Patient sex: M
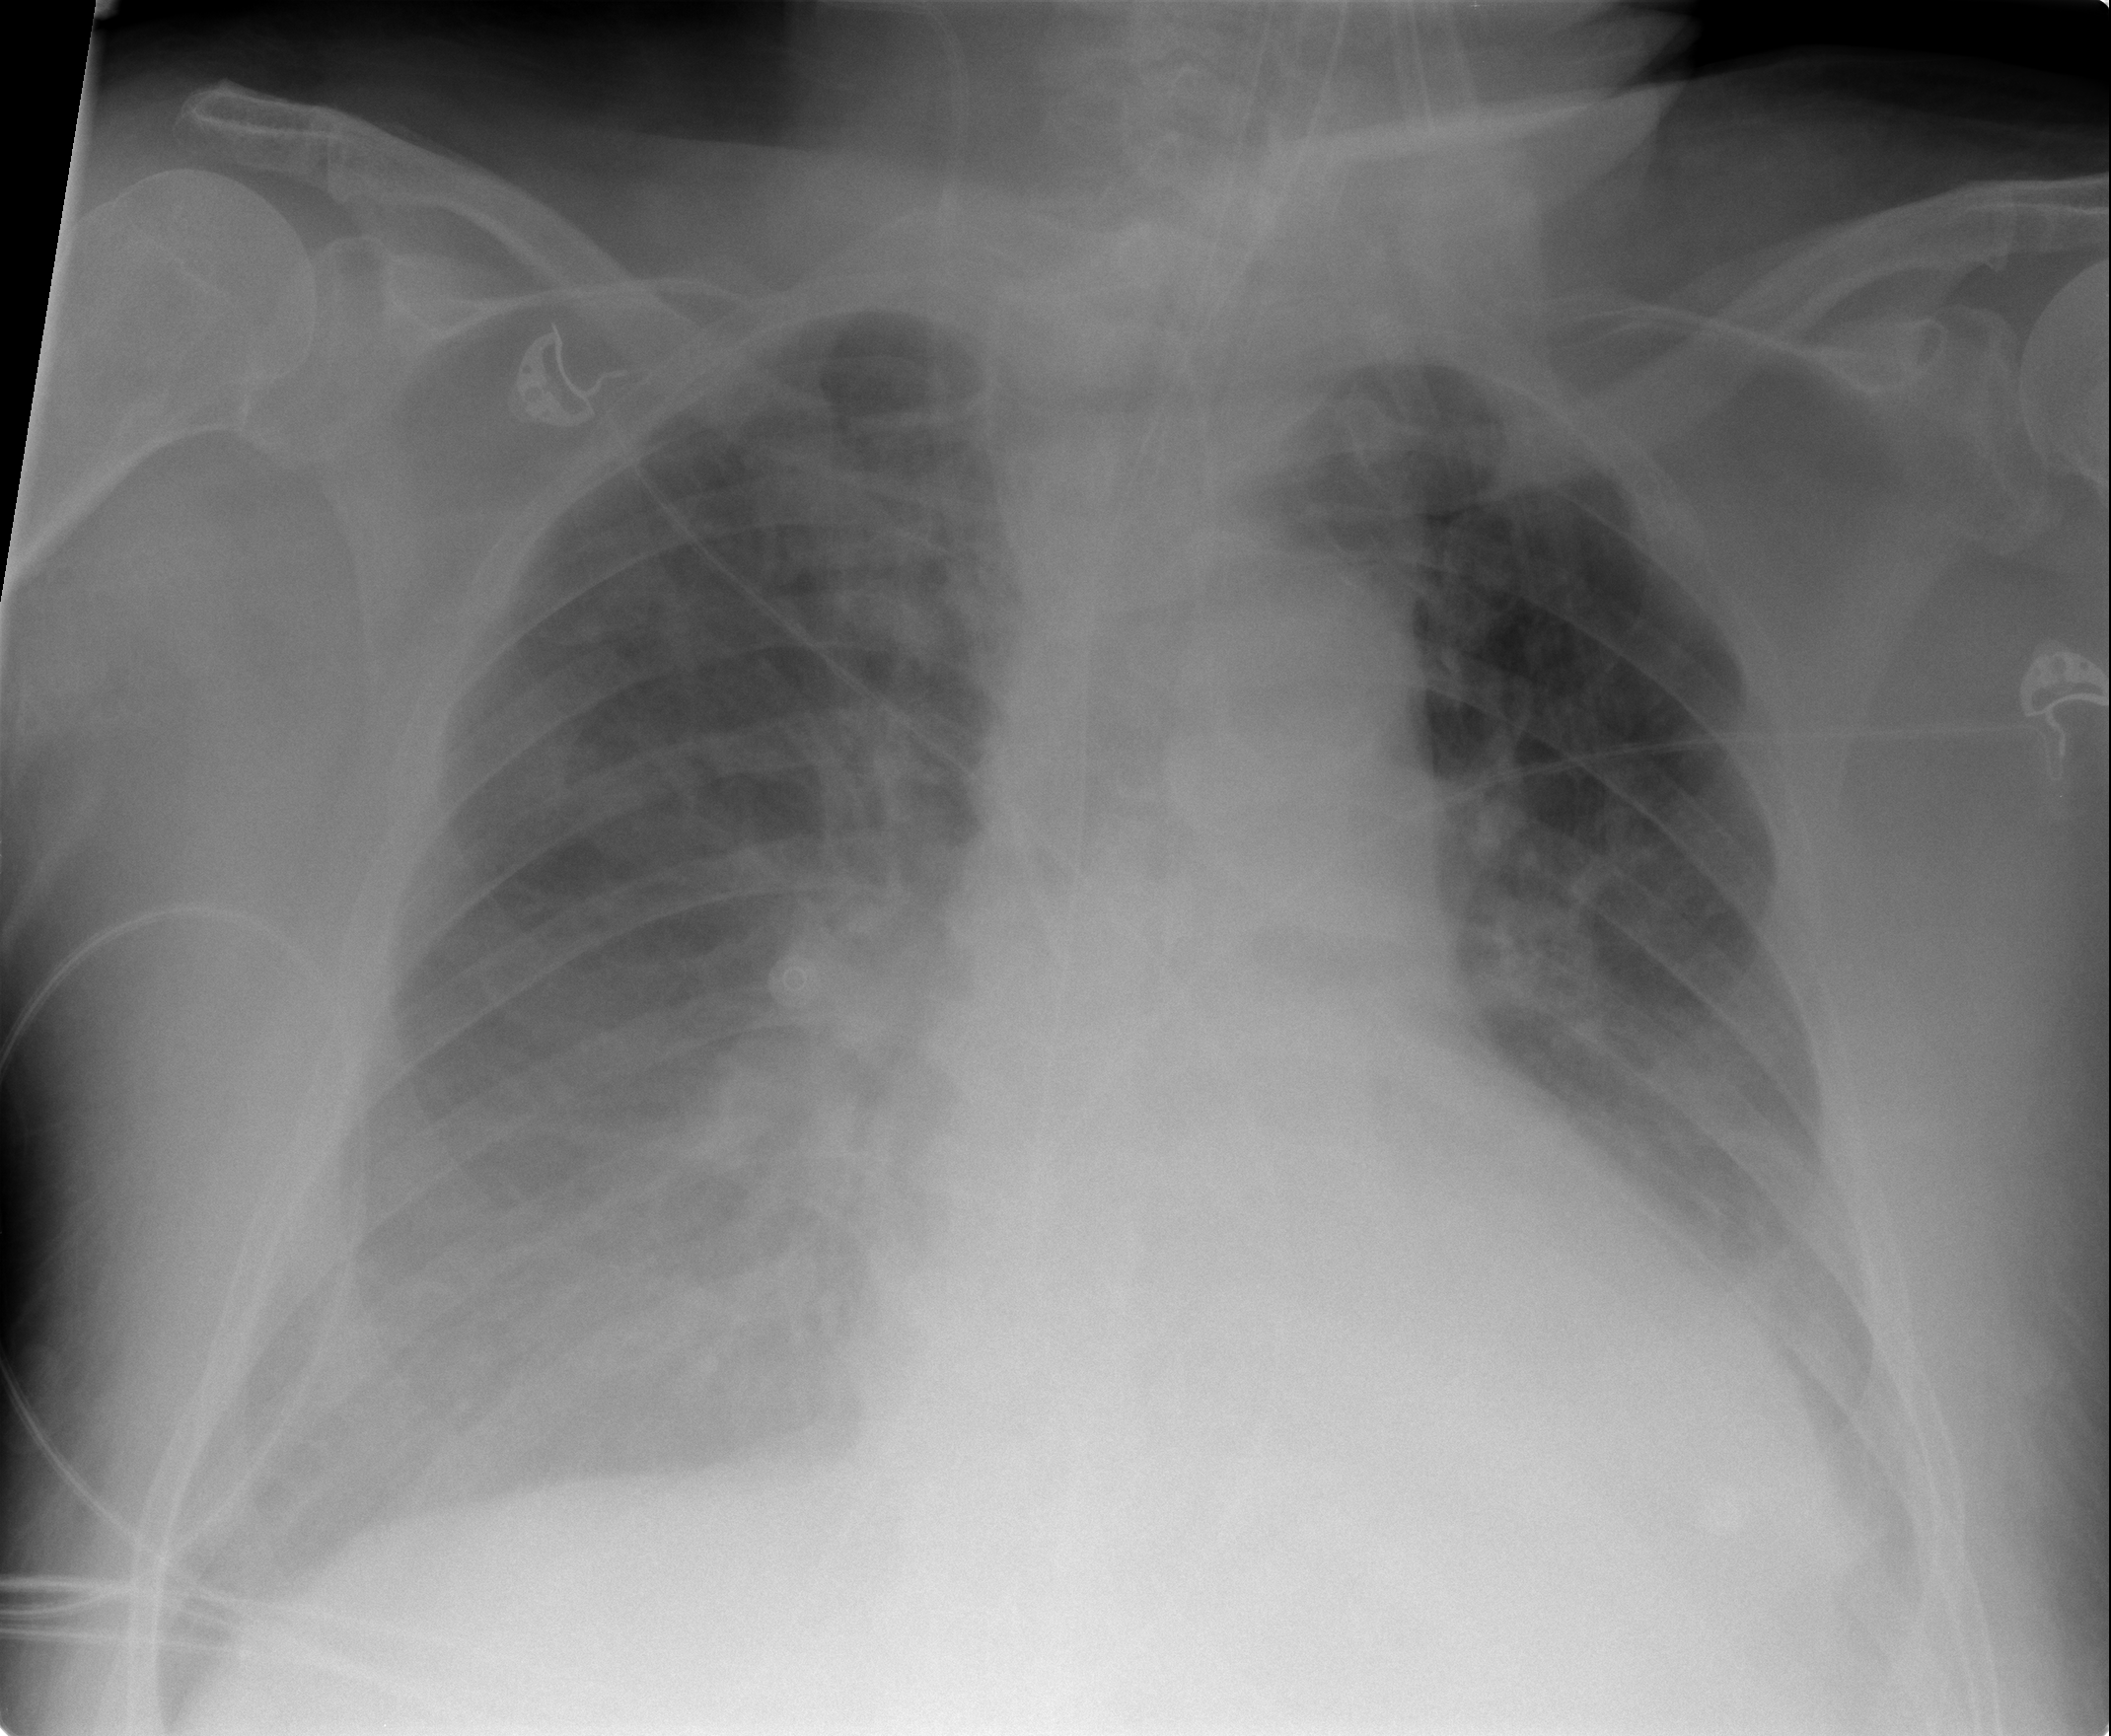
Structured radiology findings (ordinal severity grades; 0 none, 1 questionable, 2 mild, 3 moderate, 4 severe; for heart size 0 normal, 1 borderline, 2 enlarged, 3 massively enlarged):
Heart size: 1
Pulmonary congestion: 3
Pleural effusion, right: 2
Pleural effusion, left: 2
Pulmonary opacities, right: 1
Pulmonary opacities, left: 1
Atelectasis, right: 3
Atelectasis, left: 2